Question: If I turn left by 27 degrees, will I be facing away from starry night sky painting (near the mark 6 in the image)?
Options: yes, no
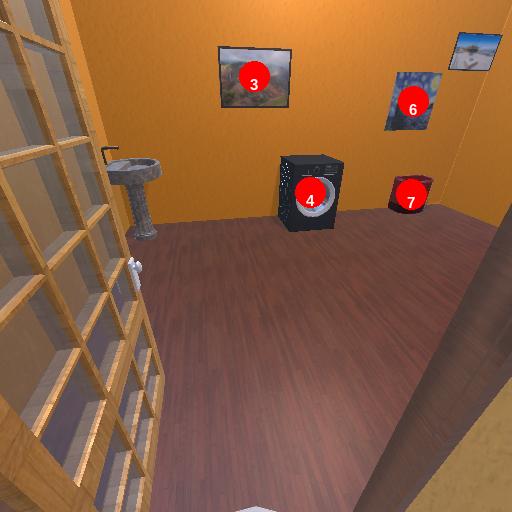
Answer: yes